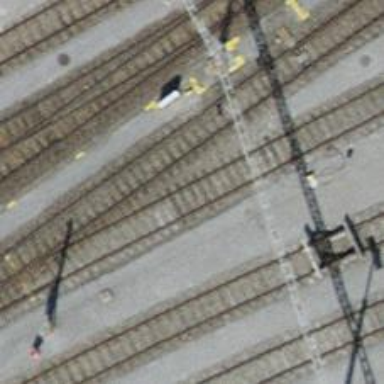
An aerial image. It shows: Railway yard with one track in service.